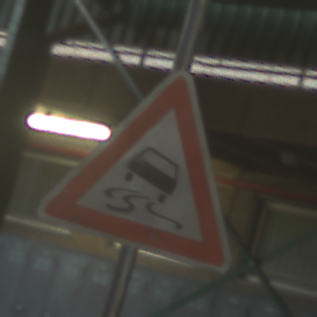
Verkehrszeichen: SchleuderOderRutschgefahr
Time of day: MorningAfternoon
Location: Roofed (Special)
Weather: NotSpecified
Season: NotSpecified
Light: Artificial